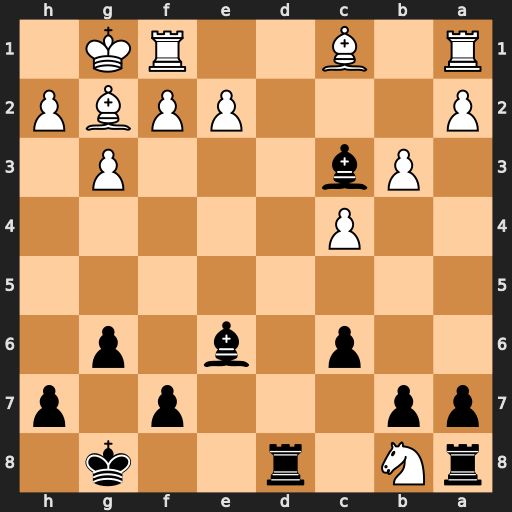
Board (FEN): rN1r2k1/pp3p1p/2p1b1p1/8/2P5/1Pb3P1/P3PPBP/R1B2RK1
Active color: b
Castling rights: -
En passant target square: -
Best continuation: Bxa1 Nxc6 bxc6